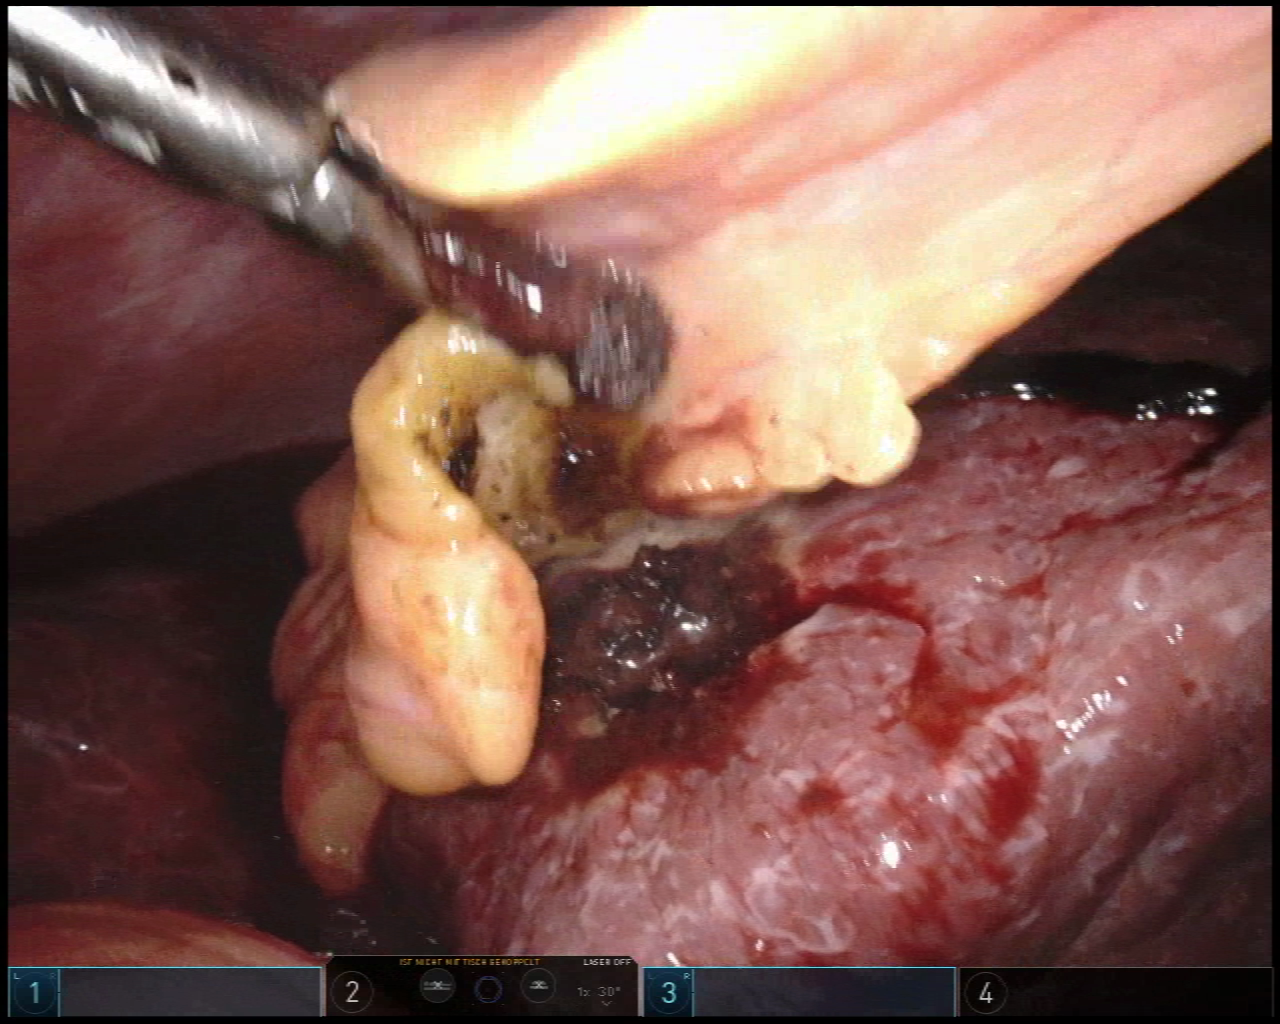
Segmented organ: liver
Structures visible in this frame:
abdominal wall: yes
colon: yes
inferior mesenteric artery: no
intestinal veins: no
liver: yes
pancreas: no
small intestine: no
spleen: no
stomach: no
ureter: no
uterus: no
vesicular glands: no